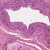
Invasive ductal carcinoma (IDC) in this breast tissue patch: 1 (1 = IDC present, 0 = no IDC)